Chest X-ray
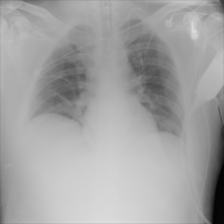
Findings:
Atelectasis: positive
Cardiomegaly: negative
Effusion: negative
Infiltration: negative
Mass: negative
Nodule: negative
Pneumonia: negative
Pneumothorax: negative
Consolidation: negative
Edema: negative
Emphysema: negative
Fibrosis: negative
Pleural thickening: negative
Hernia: negative